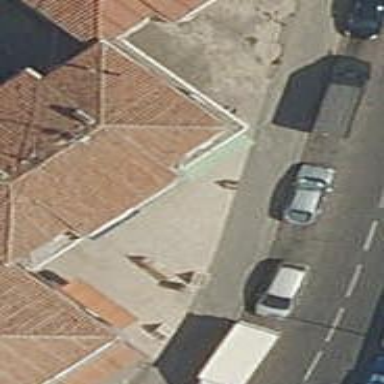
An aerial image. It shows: Greengrocer shop.